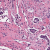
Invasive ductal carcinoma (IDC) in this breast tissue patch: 1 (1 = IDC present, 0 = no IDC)